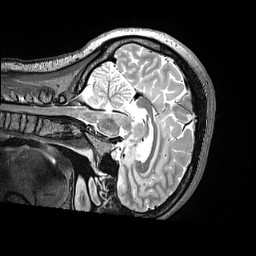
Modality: T2w
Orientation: sagittal
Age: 34
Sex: female
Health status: healthy
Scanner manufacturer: siemens
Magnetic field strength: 3 T
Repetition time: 3.2 s
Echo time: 0.563 s